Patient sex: F
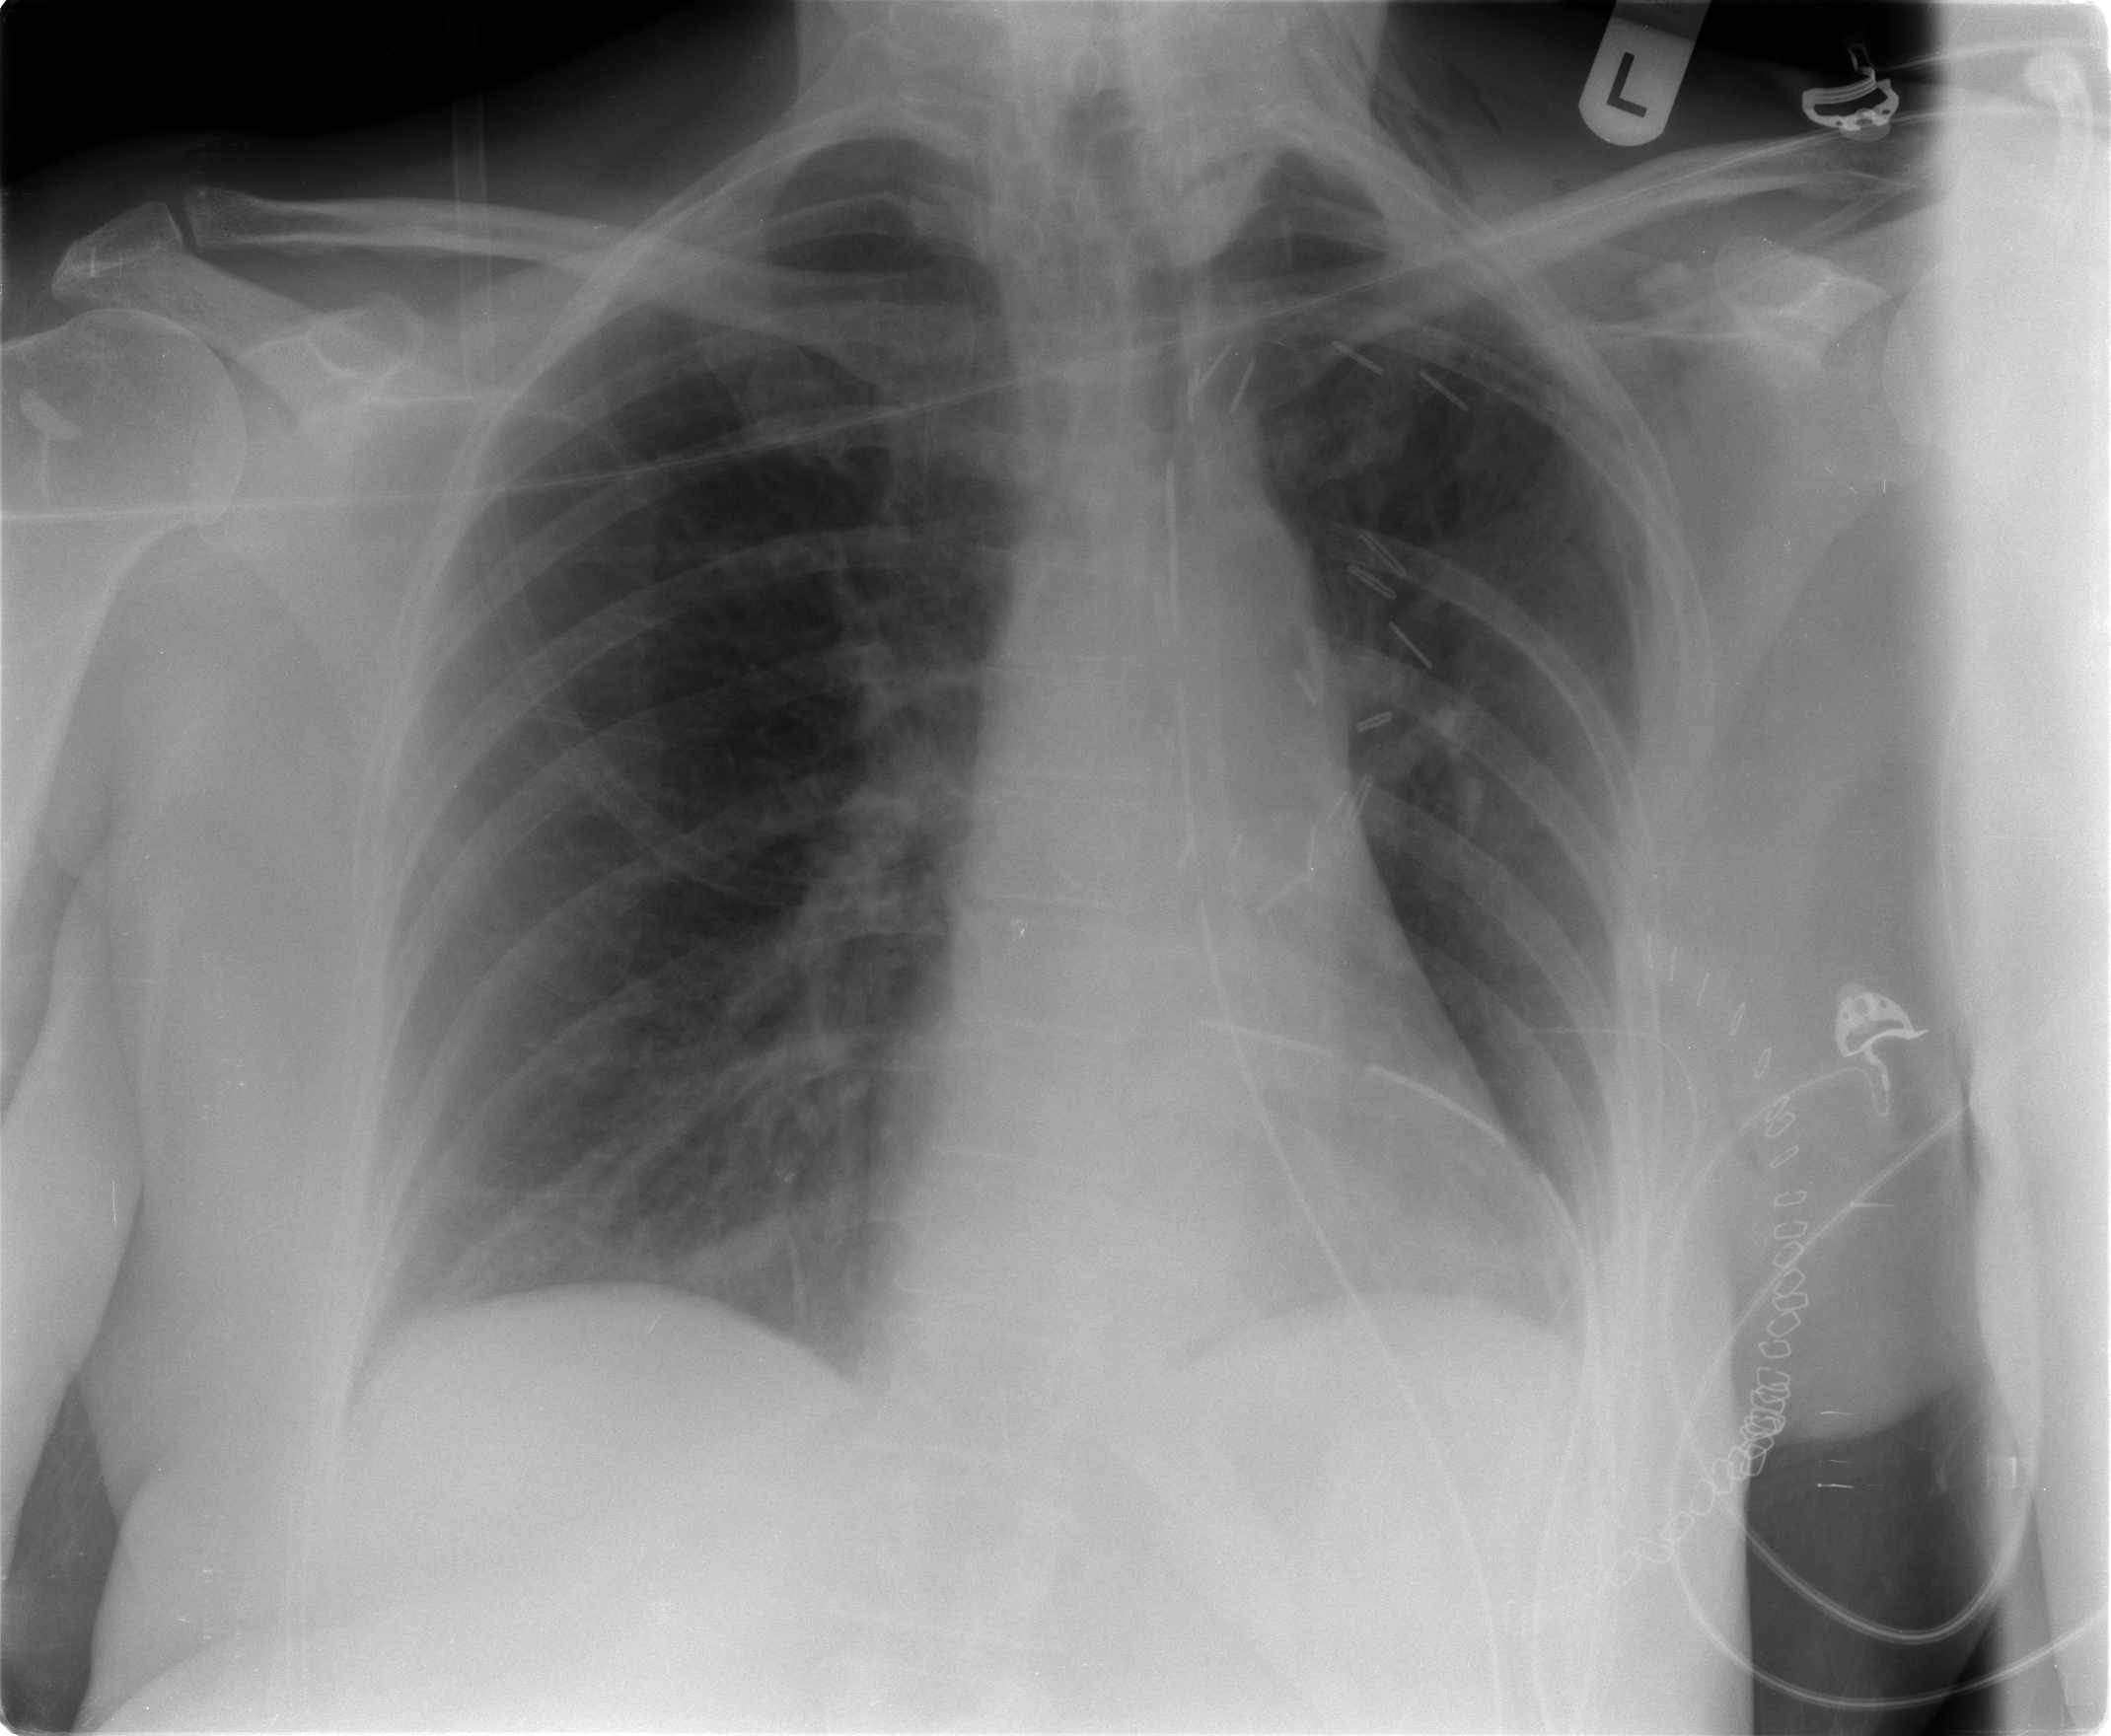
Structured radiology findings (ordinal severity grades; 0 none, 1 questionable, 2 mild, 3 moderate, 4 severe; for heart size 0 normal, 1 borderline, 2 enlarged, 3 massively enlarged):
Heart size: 0
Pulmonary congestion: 0
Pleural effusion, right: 0
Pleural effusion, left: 1
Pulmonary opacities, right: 0
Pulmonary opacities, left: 0
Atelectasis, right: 0
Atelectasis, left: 1